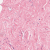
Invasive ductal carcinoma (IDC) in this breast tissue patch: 0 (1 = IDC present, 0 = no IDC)